Aerial crown-view tile of a tropical tree (Barro Colorado Island, Panama), acquired 20240813:
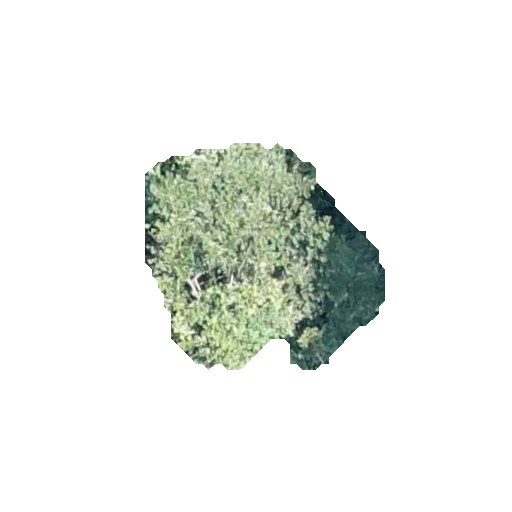
Species: Virola surinamensis
GBIF accepted scientific name: Virola surinamensis
Crown area: 61.208 m²